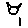
Label: cat